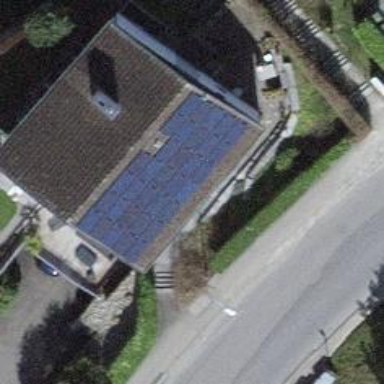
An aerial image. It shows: Solar photovoltaic panel generator.